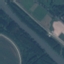
Label: River